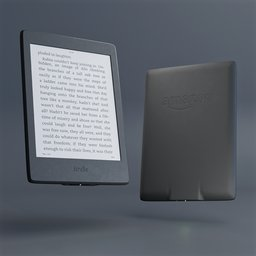
Label: electronics